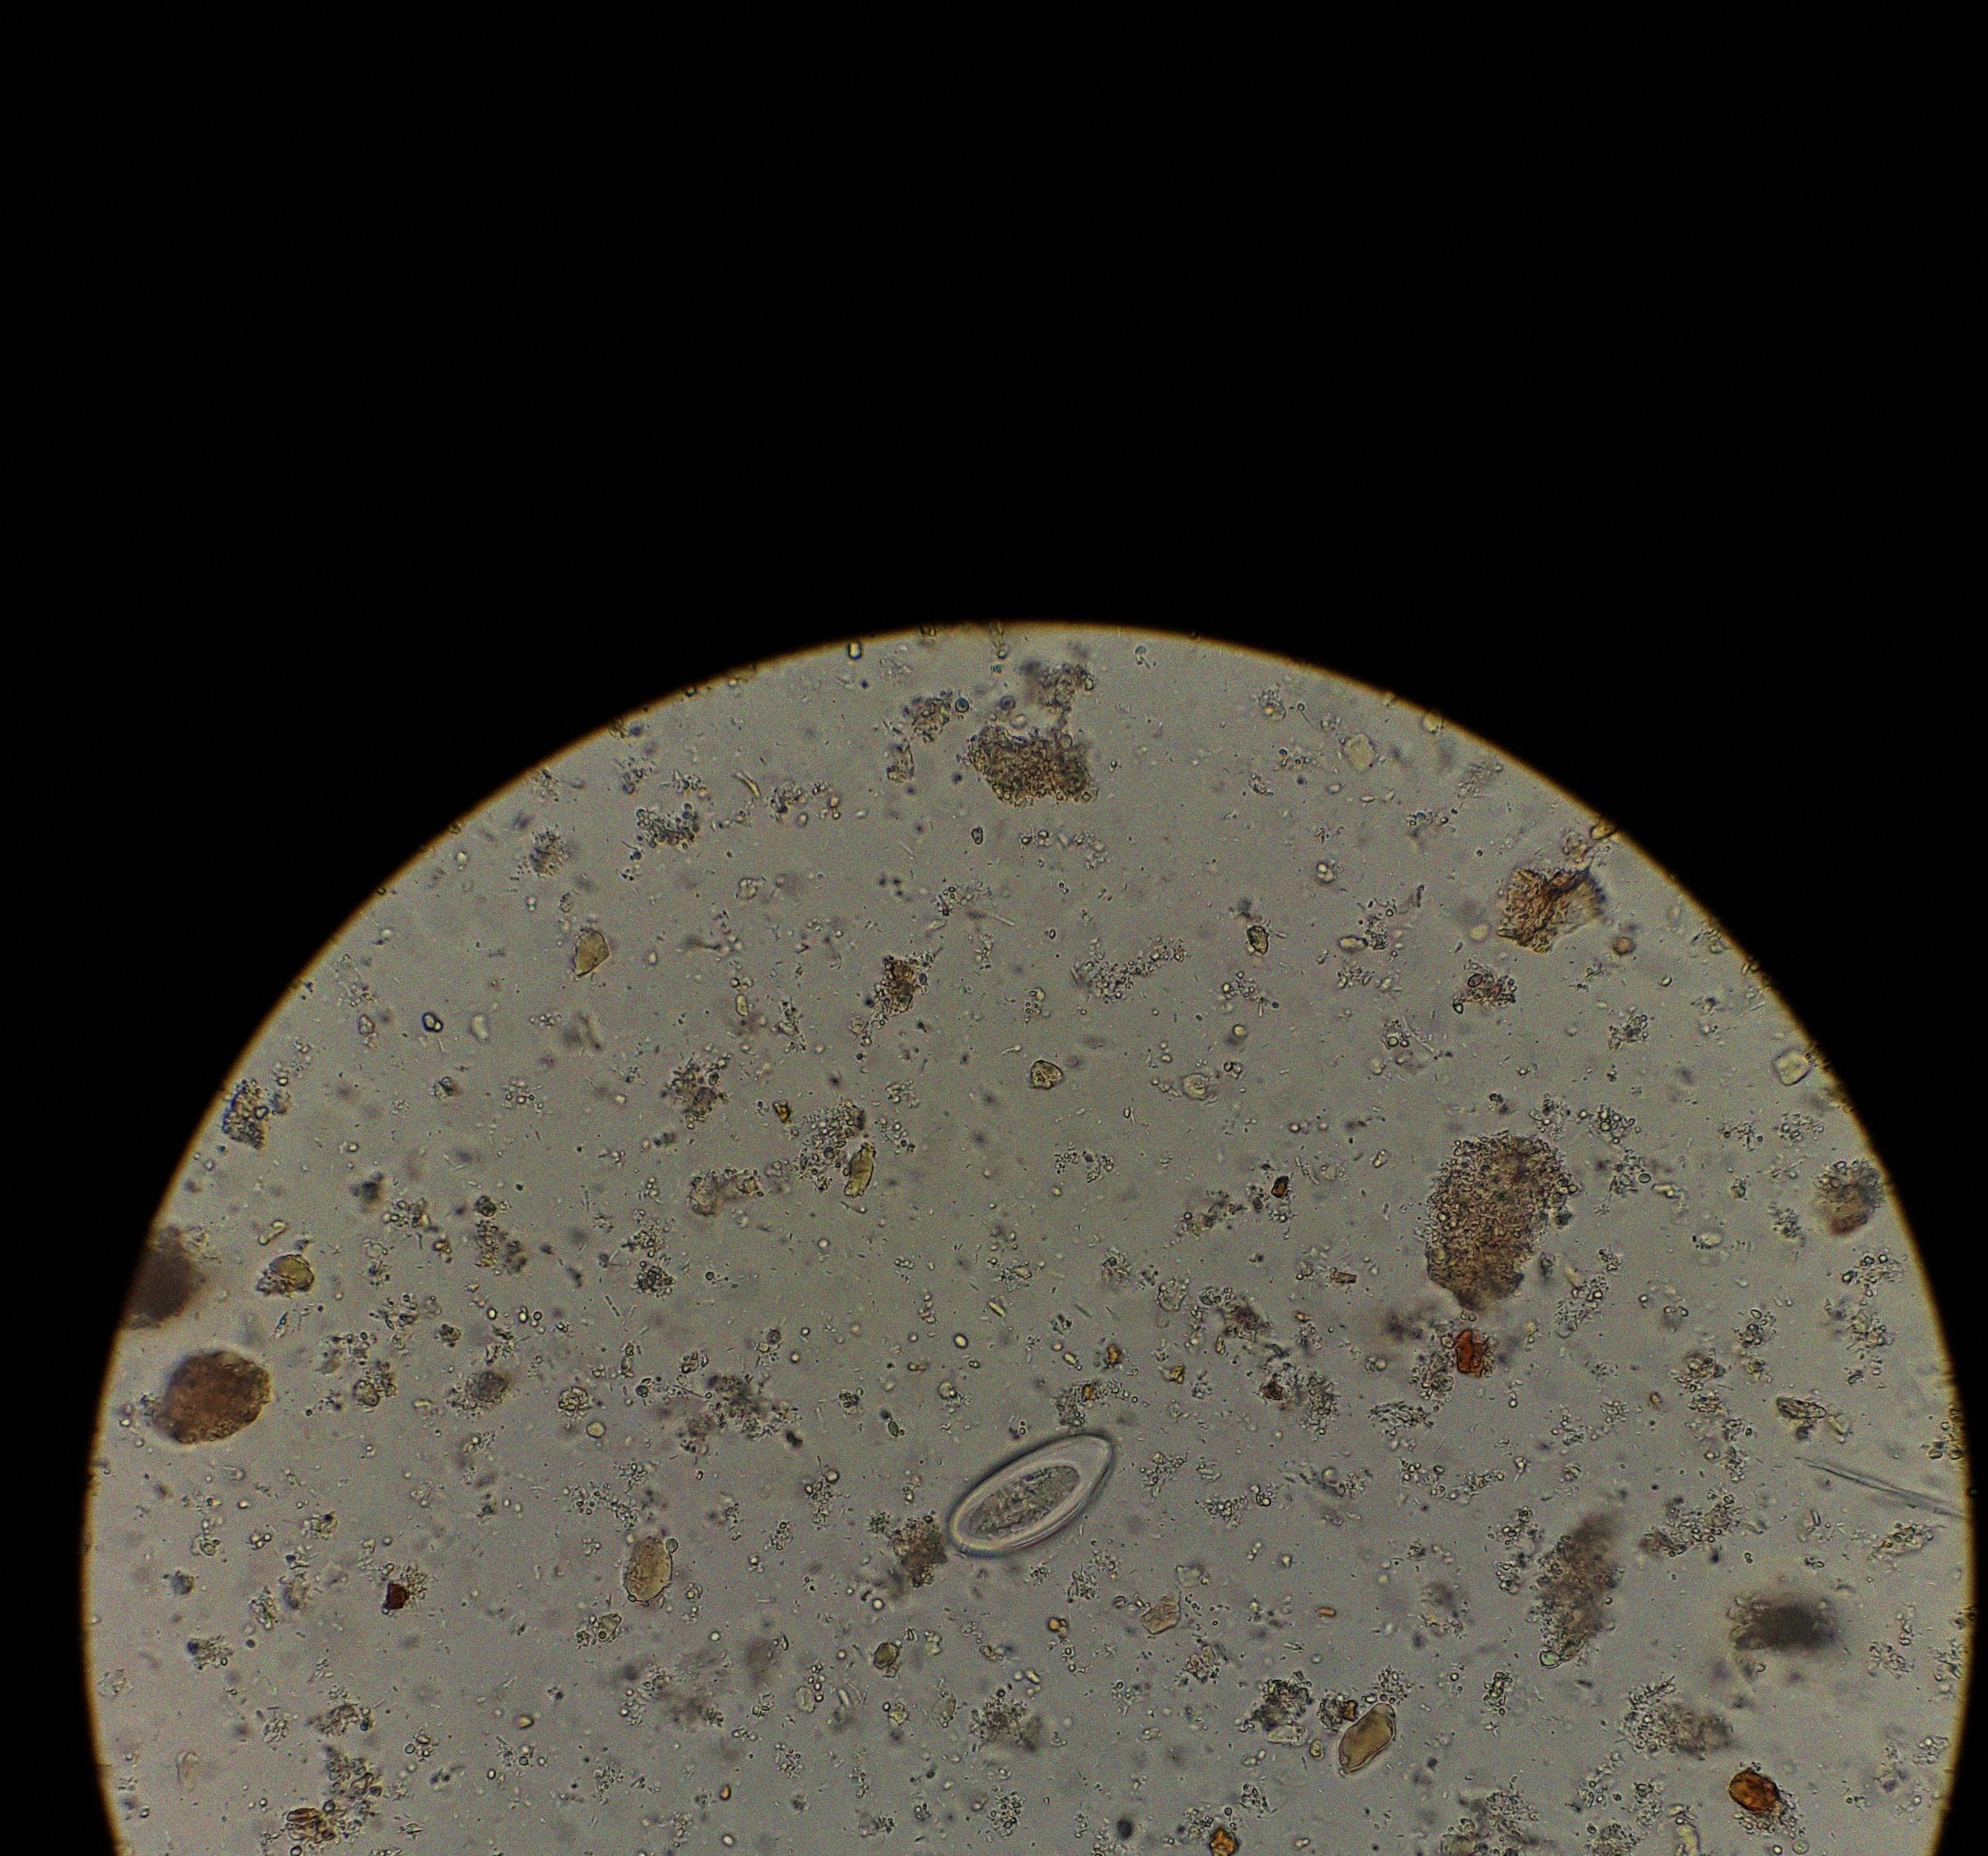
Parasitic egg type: Enterobius vermicularis